Interaction volume radius: 5 \u00c5
Interaction volume height: 10 \u00c5
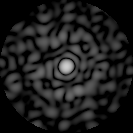
Disorder parameter: 0.8708